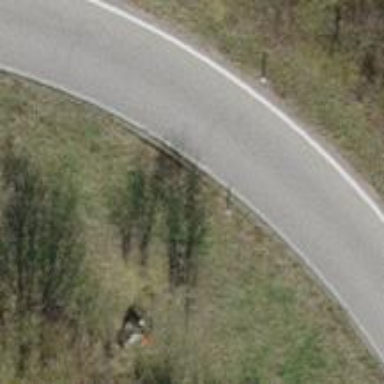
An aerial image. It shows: Primary link road with asphalt surface.